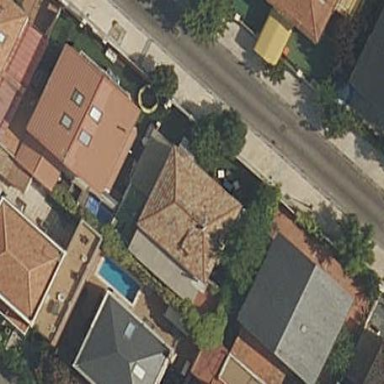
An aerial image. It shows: Hipped roof house.